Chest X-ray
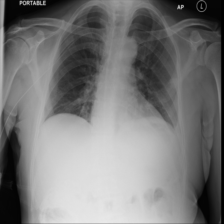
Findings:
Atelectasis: negative
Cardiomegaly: negative
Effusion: negative
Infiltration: negative
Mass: negative
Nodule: negative
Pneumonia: negative
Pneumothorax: negative
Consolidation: negative
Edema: negative
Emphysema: negative
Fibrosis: negative
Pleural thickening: negative
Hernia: negative